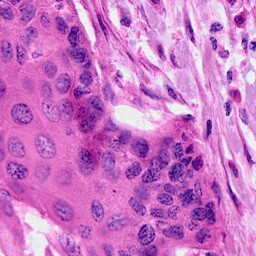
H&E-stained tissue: Cervix